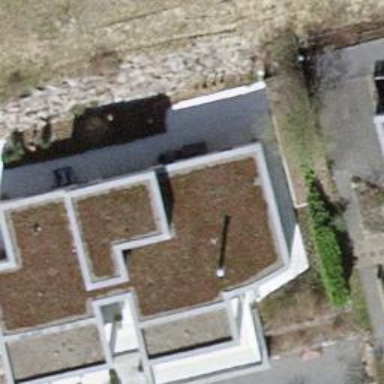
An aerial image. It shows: Detached building.